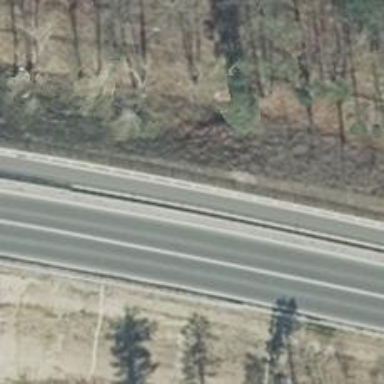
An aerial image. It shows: Asphalt path.